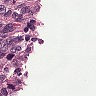
Metastatic tissue present: yes